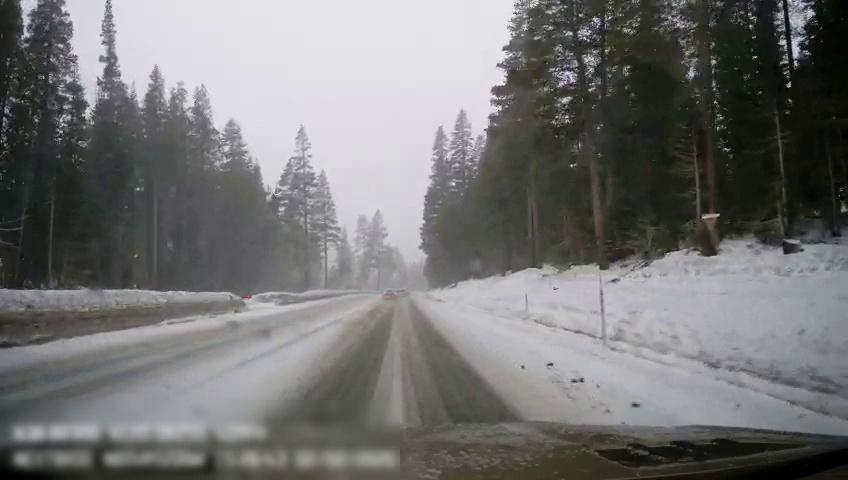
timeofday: Day
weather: Snowy
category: Drivable Space
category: Vehicles | SUV